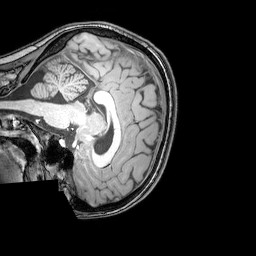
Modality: T1w
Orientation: sagittal
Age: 24
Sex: female
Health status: healthy
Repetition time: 0.081 s
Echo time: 0.037 s